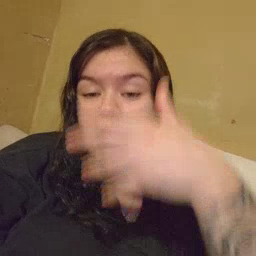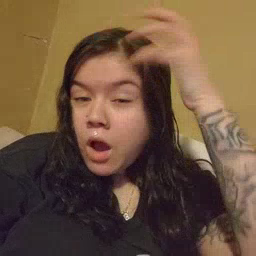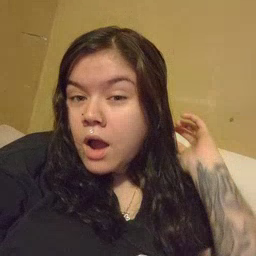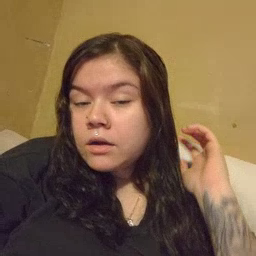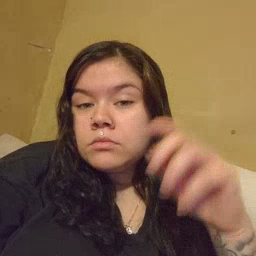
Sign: lion